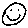
Label: smiley face